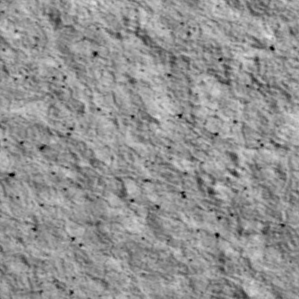
Label: non_frost